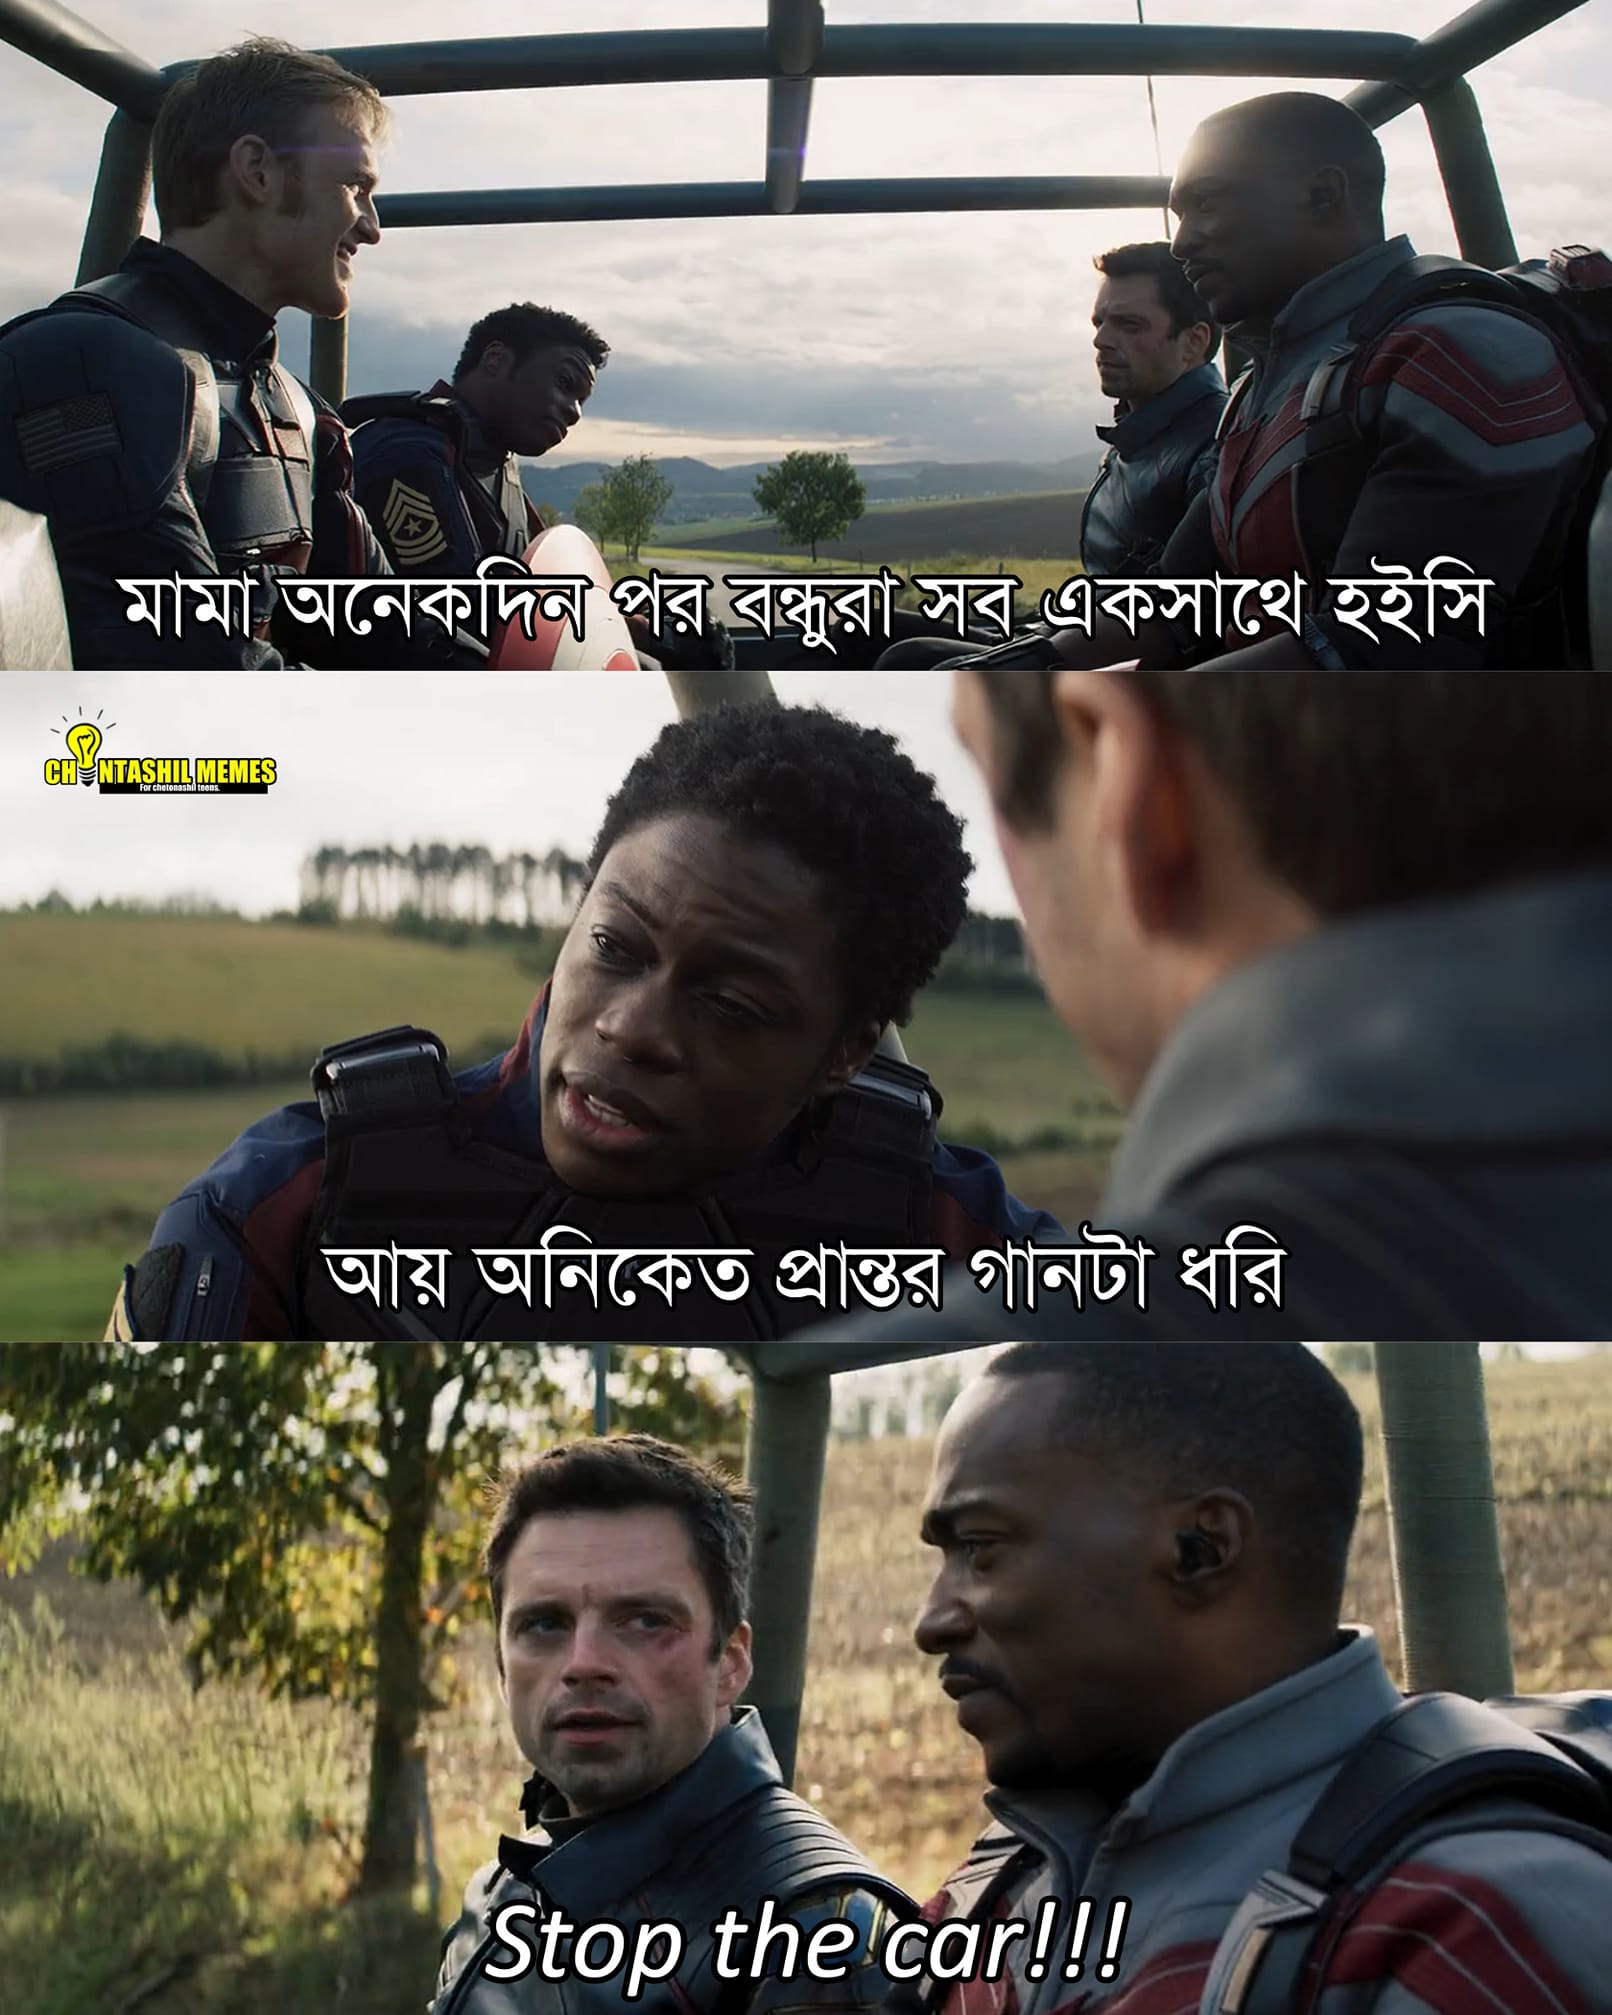
Caption: মামা অনেকদিন পর বন্ধুরা সব একসাথে হইসি    আয় অনিকেত প্রান্তর গানটা ধরি   Stop the car !!!
Label: hate